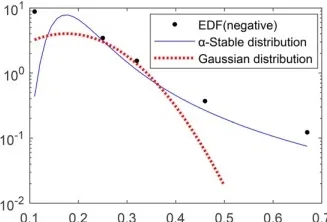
Displaying the results of distribution fitting analysis. (D) Distribution fitting for absolute values of negative increment of blood glucose values in Period 2, alpha-stable (1.1735, 1, 0.0352, 0.3112) and Gaussian (0.1752, 0.0989). EDF: empirical density function.
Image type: pathology (pas)